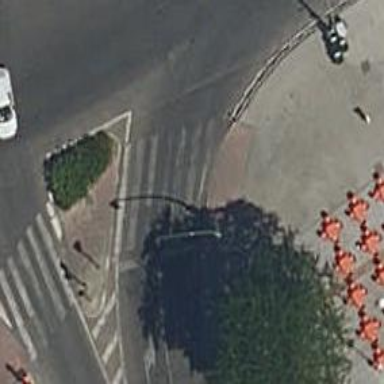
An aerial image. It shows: Road crossing with traffic signals.